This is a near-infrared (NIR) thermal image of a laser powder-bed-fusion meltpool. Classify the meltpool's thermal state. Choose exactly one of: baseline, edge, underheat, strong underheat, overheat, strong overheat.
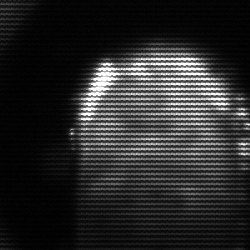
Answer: baseline